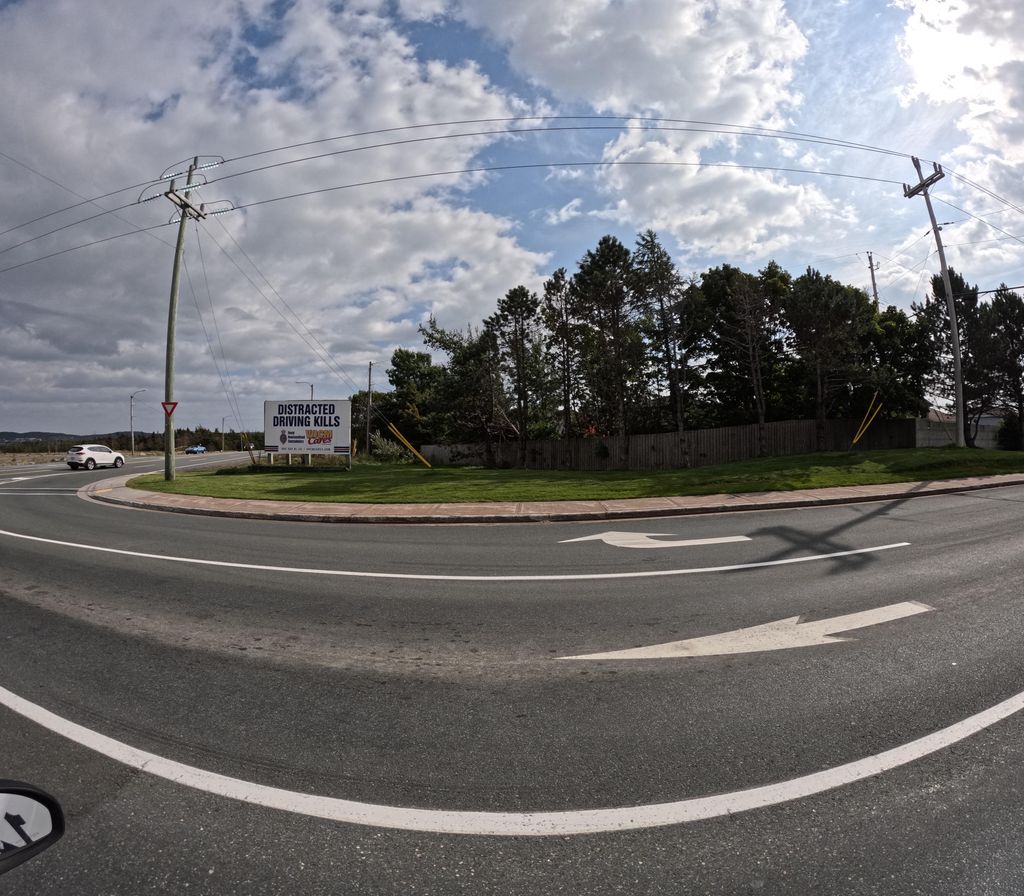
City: st_johns